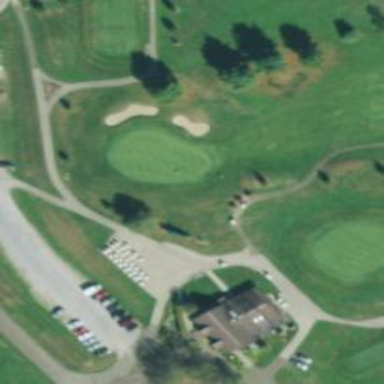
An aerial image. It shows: Golf hole.